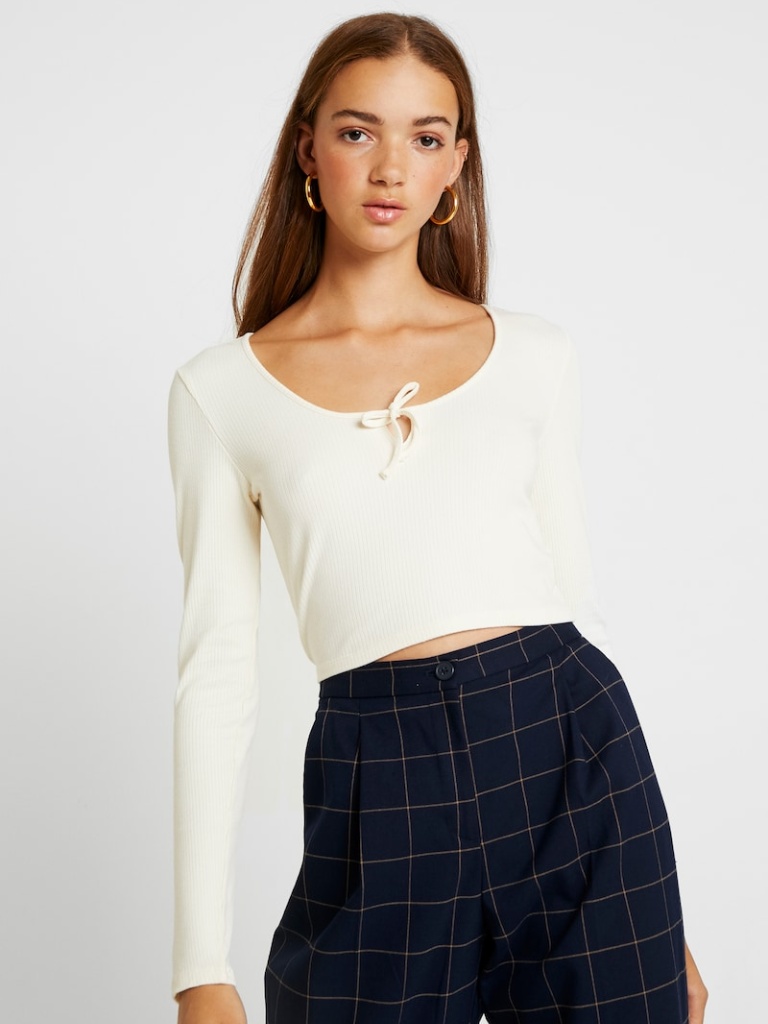
ribbed tight long-sleeved with sleeves down cropped length Untucked scoop top